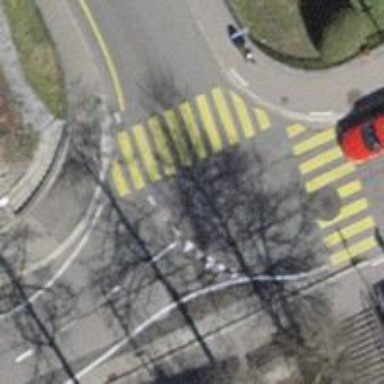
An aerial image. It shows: Marked crossing on the road.